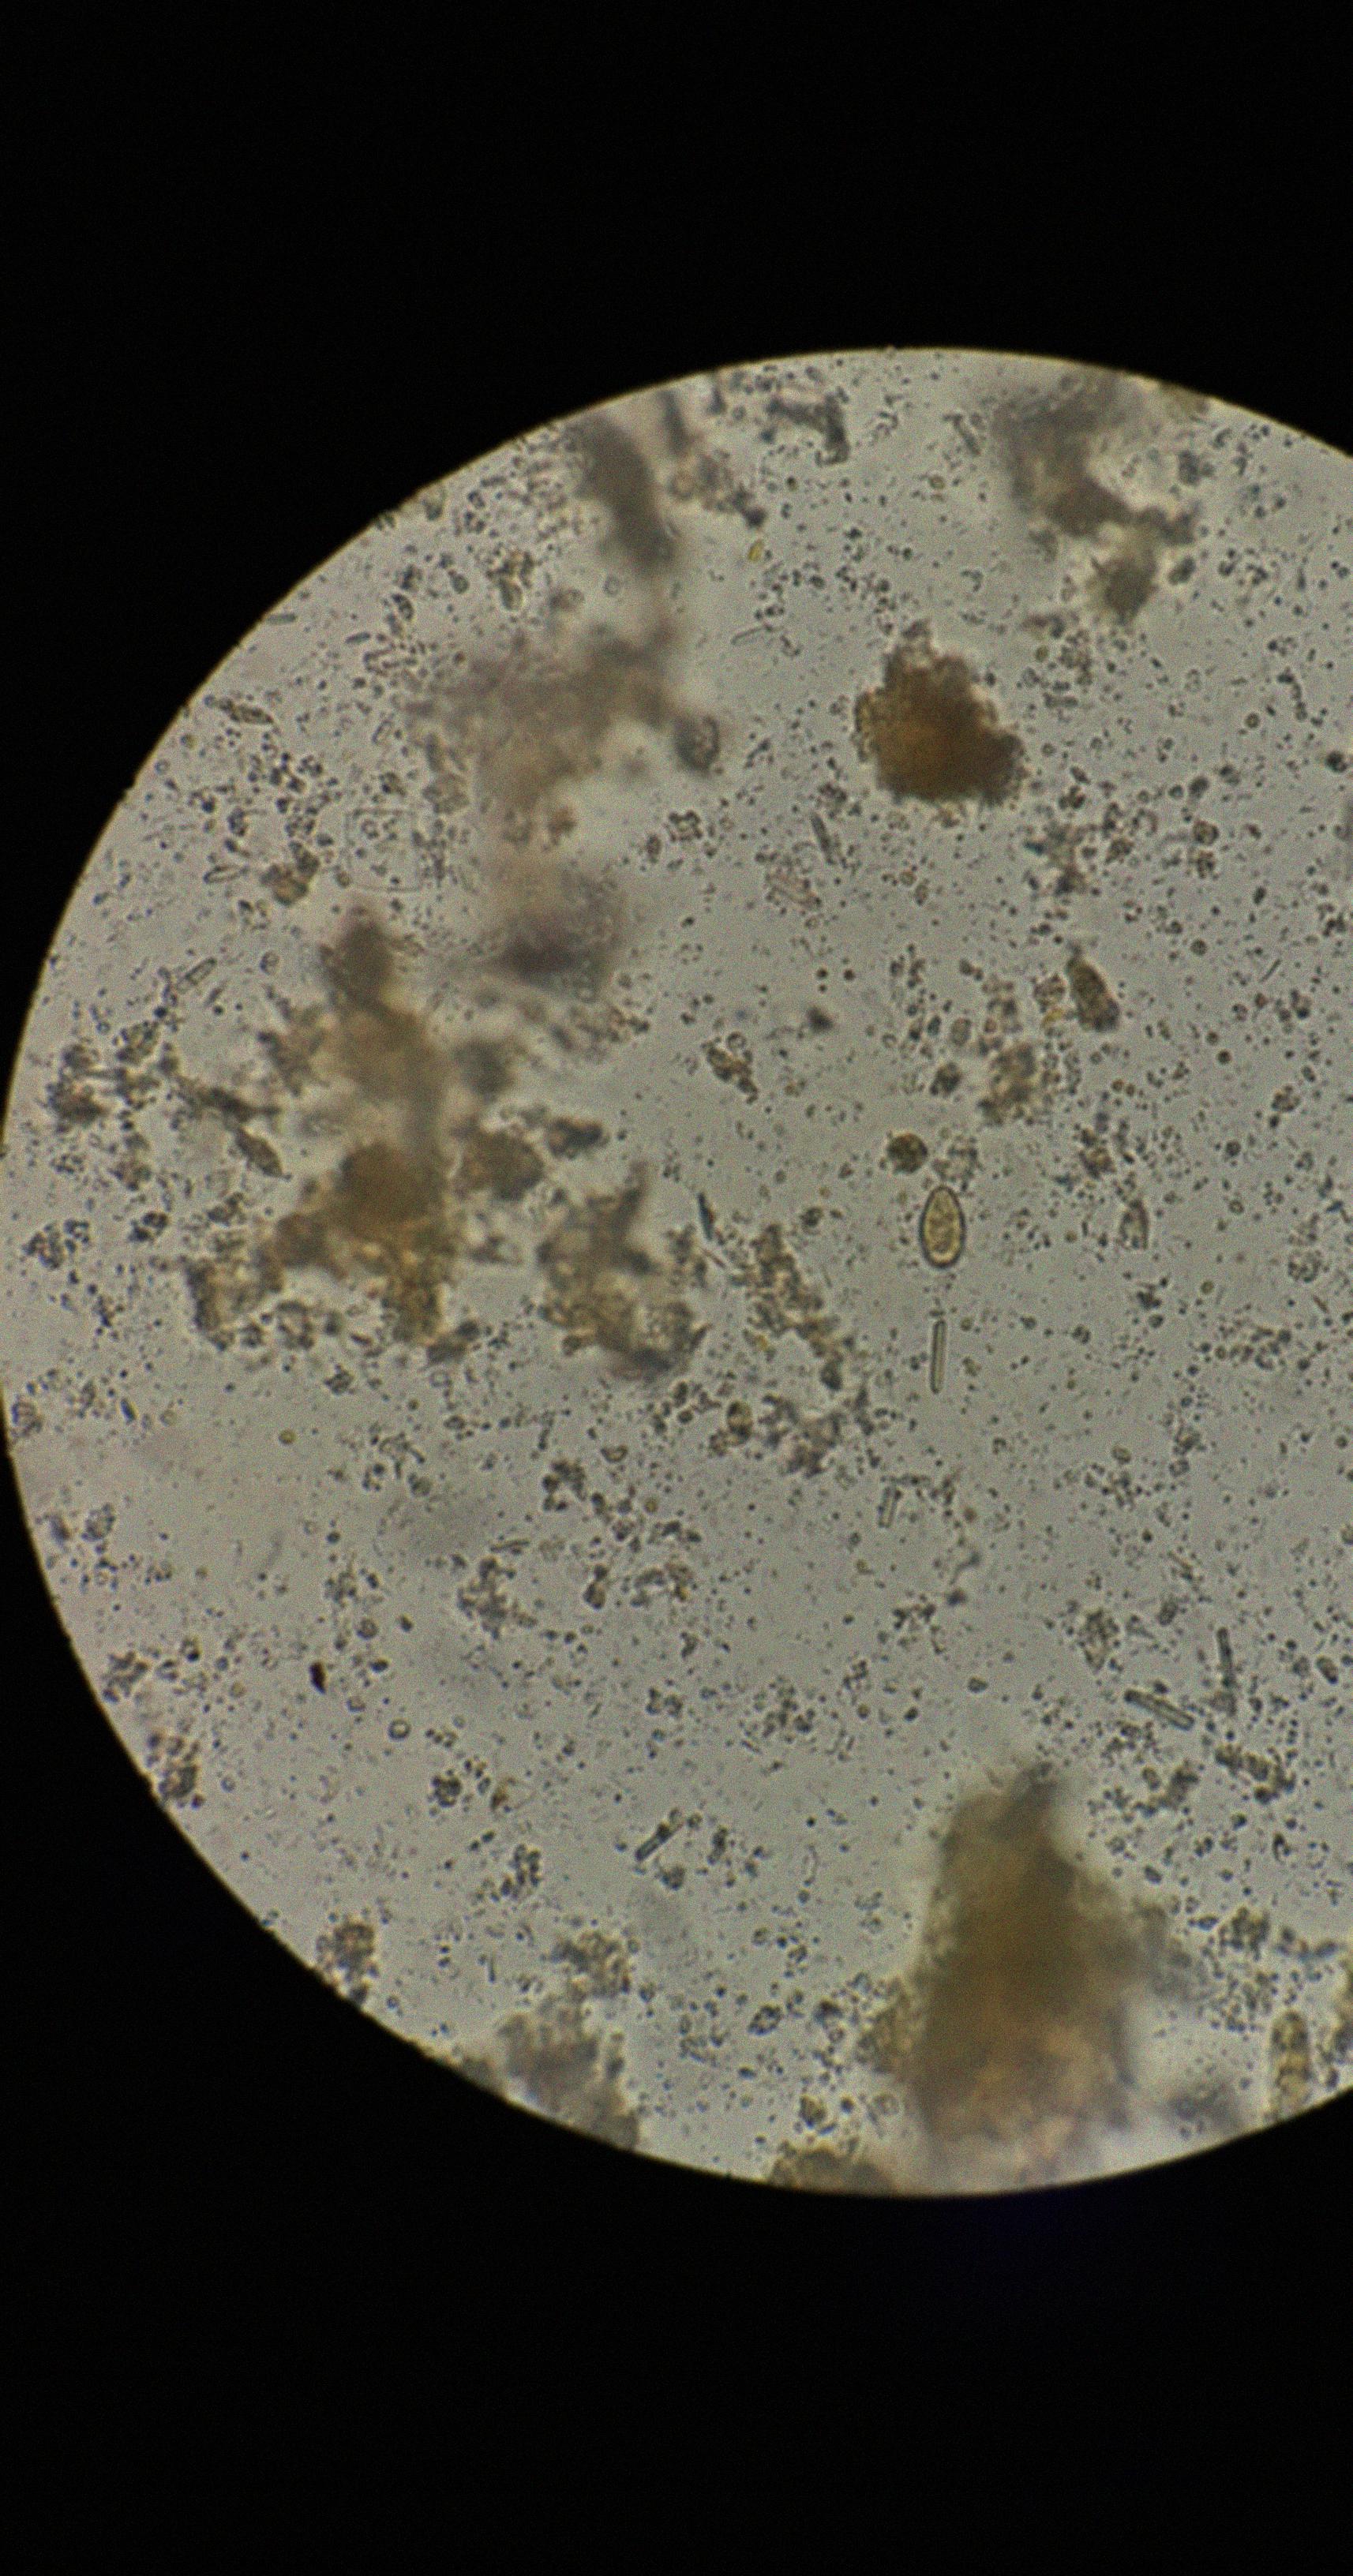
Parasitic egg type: Opisthorchis viverrine